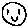
Label: smiley face